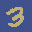
Label: 3